Question: I can't figure out how to get the [X] button into the top right corner of my custom css box.
Here's the result so far:

'''
#wrapper {
height: 100px;
width: 500px;
}
#wrapper {
bottom: 50%;
right: 50%;
position: absolute;
}
#container {
background: #FFF;
left: 50%;
padding: 10px;
top: 50%;
margin: 0;
padding: 0;
height: 100%;
border: 1px solid rgb(128, 128, 128);
height: 100%;
position: relative;
}
#inner1 {
height: 100%;
border: 1px solid blue;
}
#inner2 {
height: 100%;
border: 1px solid green;
}
#titlebar {
cursor: pointer;
height: 23px;
width: 100%;
filter: progid:DXImageTransform.Microsoft.gradient(startColorStr=#0A246A, endColorStr=#A6CAF0, GradientType=1);
color: white;
font: 13px arial, helvetica;
}
#button {
line-height: 12px;
width: 18px;
font-size: 8pt;
font-family: tahoma;
margin-top: 1px;
margin-right: 2px;
}
'''
'''
<div id="wrapper">
<div id="container">
<div id="titlebar">Information Box</div>
<div><input id="button" type="button" value="X"></div>
</div>
</div>
'''
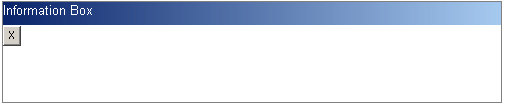
Answer: Just add 'position:absolute; top:0; right:0;' to the CSS for your button.
'''
#button {
line-height: 12px;
width: 18px;
font-size: 8pt;
font-family: tahoma;
margin-top: 1px;
margin-right: 2px;
position:absolute;
top:0;
right:0;
}
'''
<URL>